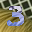
Label: 3